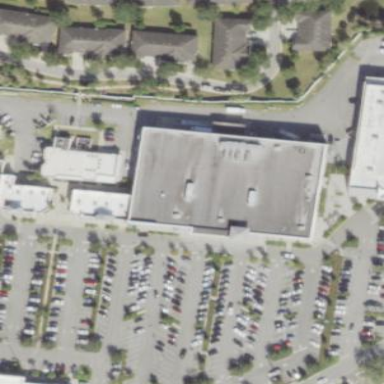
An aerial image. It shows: Supermarket located in building.